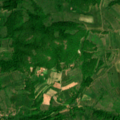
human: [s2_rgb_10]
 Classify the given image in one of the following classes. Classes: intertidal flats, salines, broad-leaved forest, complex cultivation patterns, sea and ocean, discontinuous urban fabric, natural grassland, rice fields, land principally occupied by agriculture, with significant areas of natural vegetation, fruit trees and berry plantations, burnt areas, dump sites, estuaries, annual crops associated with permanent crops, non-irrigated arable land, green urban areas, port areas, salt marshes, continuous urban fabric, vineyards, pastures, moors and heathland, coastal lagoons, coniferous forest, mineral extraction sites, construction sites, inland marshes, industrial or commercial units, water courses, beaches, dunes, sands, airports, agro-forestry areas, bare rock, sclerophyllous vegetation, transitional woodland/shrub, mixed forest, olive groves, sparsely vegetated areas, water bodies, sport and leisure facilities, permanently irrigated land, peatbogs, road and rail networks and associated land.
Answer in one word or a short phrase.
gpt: complex cultivation patterns, land principally occupied by agriculture, with significant areas of natural vegetation, broad-leaved forest